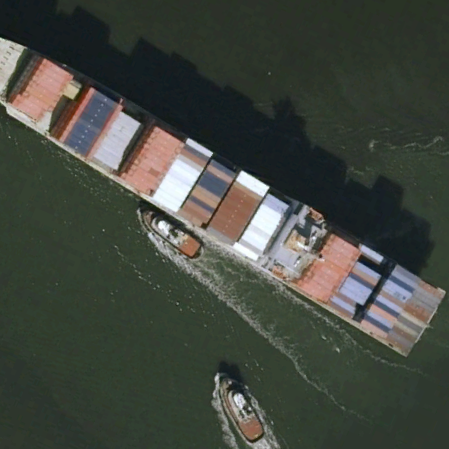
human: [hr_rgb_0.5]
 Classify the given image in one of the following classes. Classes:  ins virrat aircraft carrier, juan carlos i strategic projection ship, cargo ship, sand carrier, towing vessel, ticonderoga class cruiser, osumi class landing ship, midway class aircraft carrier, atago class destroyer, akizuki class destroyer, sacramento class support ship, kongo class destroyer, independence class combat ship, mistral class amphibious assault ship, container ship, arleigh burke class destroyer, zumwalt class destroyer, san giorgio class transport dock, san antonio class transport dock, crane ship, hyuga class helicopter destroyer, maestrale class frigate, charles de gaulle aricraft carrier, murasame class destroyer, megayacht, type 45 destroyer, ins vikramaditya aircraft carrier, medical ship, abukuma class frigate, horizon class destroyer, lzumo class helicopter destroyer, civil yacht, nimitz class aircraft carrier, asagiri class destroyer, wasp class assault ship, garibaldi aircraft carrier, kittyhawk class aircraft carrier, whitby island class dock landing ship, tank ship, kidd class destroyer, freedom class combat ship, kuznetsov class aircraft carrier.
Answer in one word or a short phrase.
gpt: Container ship